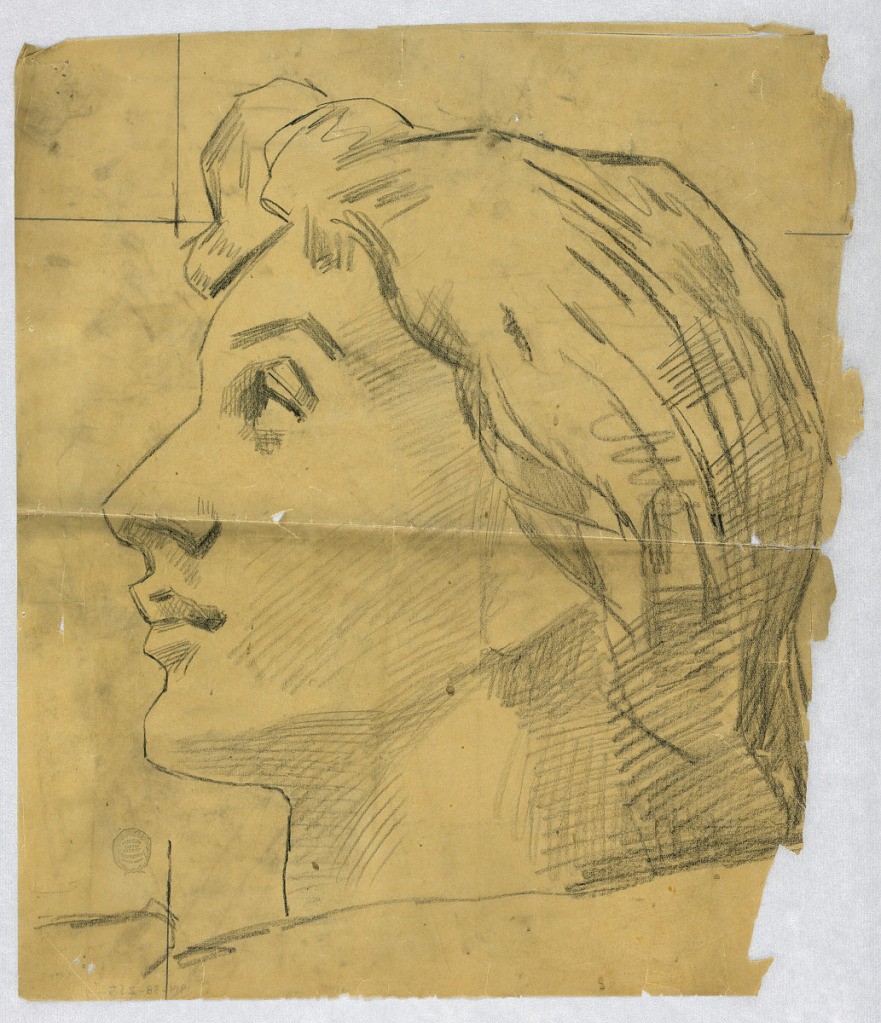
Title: Sketch of a Woman's Head
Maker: Francis Augustus Lathrop, American, 1849–1909
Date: ca. 1895
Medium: Black crayon on tracing paper
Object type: Drawing
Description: Head of a woman shown in profile, facing left and looking up.